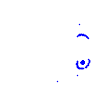
Particle: pion